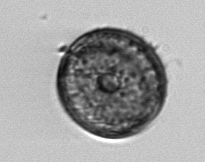
Label: Coscinodiscus